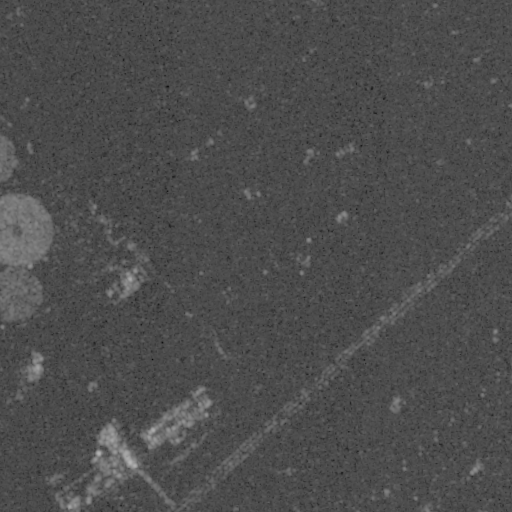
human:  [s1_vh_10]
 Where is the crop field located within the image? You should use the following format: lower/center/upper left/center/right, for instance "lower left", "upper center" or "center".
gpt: The crop field is located in the center left of the image.
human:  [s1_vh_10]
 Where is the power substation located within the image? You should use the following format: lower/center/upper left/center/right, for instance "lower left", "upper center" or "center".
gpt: The power substation is located in the lower left of the image.
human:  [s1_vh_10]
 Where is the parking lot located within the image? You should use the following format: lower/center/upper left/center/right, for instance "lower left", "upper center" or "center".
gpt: There is no parking lot in the image.

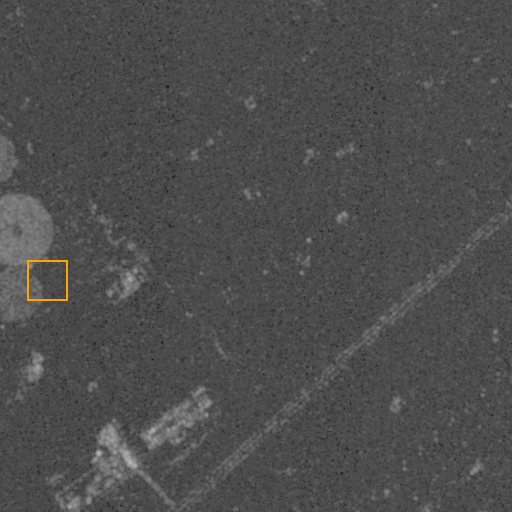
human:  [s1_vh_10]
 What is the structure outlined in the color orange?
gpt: The structure outlined in orange is a crop field.
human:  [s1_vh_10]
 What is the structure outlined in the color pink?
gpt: There is no pink outline.